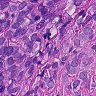
Metastatic tissue present: yes